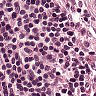
Metastatic tissue present: no